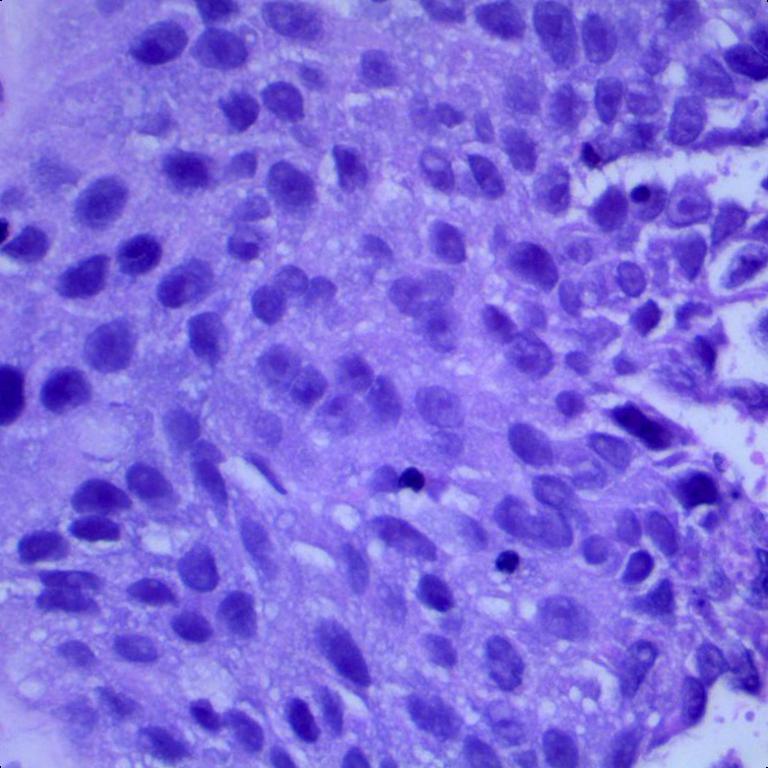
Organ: lung
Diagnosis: squamous carcinomas